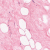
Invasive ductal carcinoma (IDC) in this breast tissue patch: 0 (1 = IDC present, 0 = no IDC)